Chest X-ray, AP view. Patient: 57 years old, sex F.
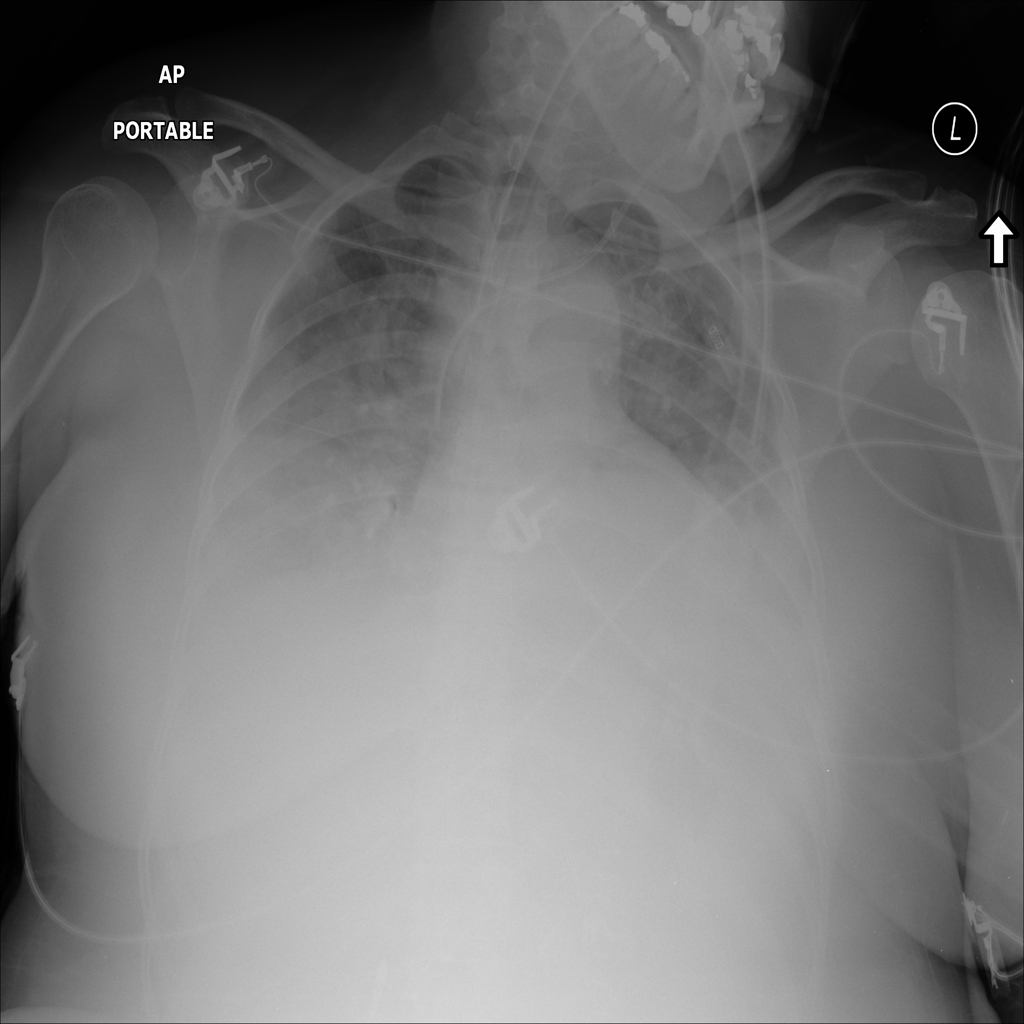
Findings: Atelectasis